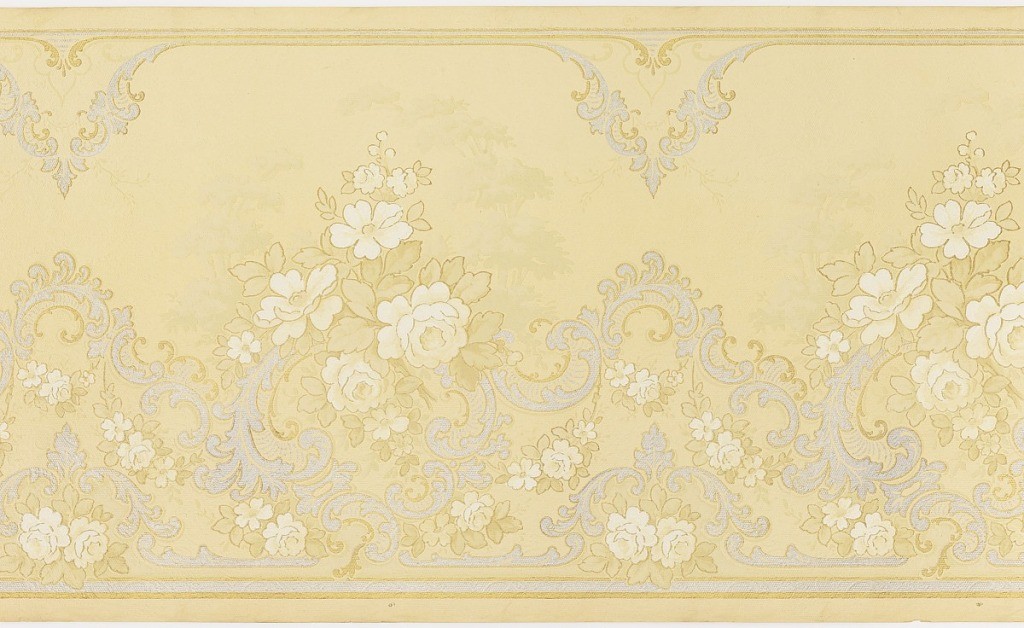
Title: Frieze
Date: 1905–1915
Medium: Machine-printed paper, textured
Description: Floral bouquets and foliate scrolls in Rococo style. Printed on embossed paper.